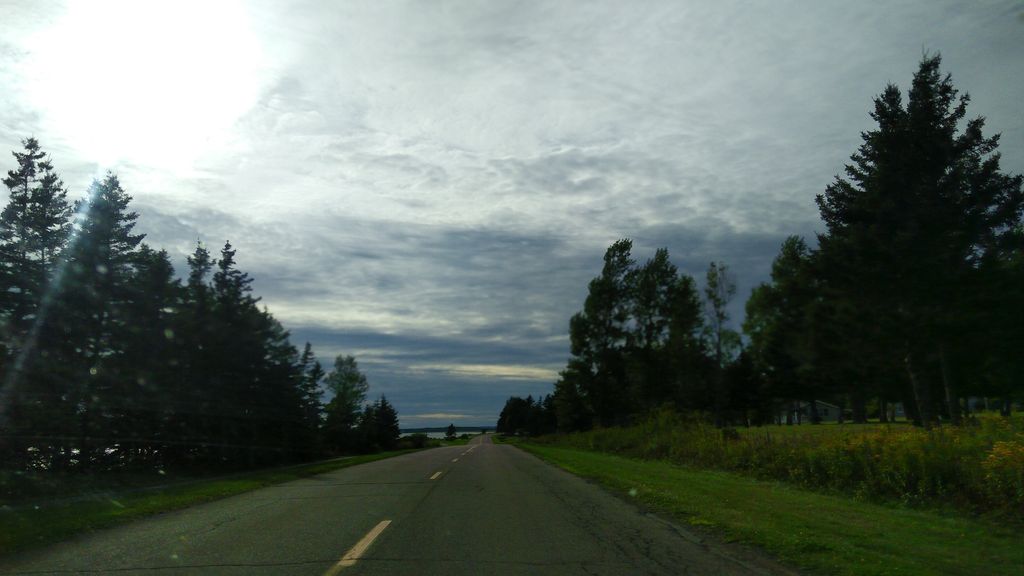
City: charlottetown